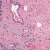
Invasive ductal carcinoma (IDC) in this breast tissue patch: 0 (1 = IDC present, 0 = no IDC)